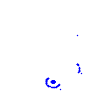
Particle: pion